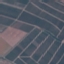
Label: PermanentCrop